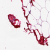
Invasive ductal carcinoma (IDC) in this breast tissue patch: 0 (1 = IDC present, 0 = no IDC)